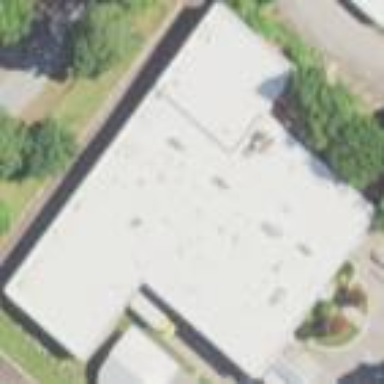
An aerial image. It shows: Commercial building.